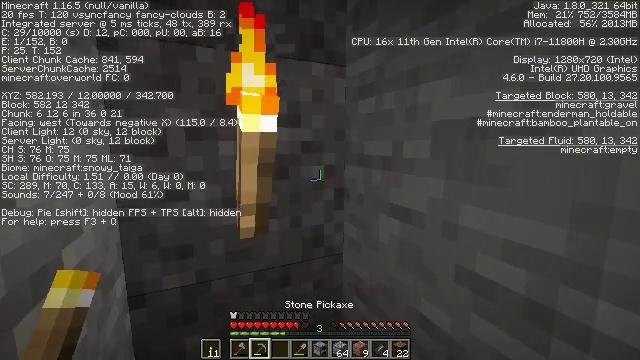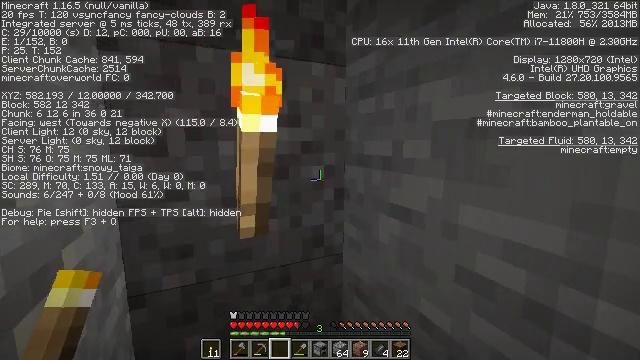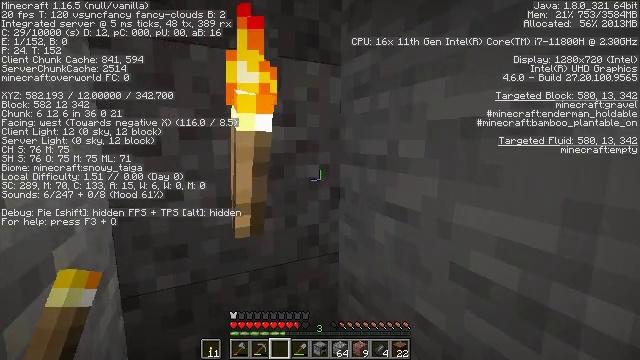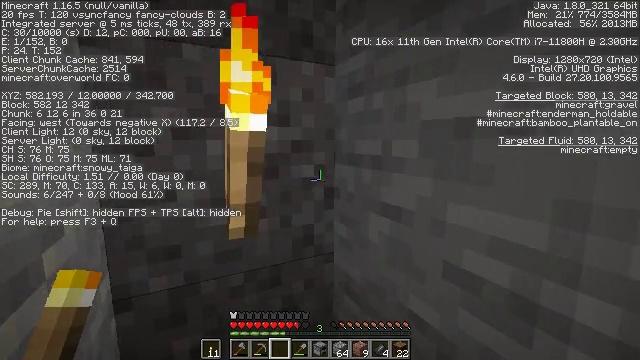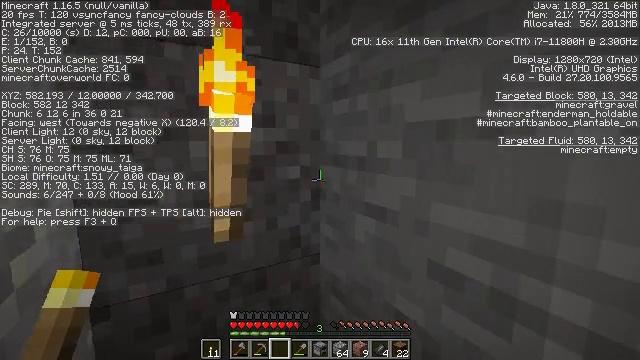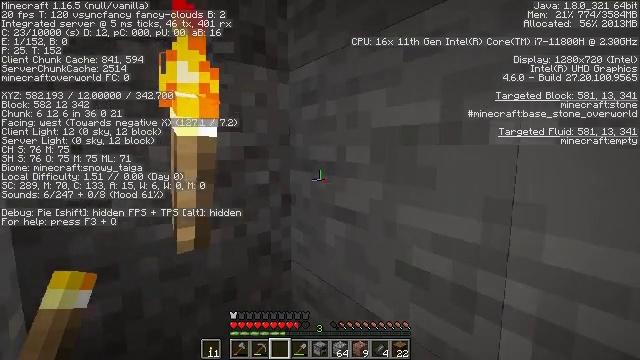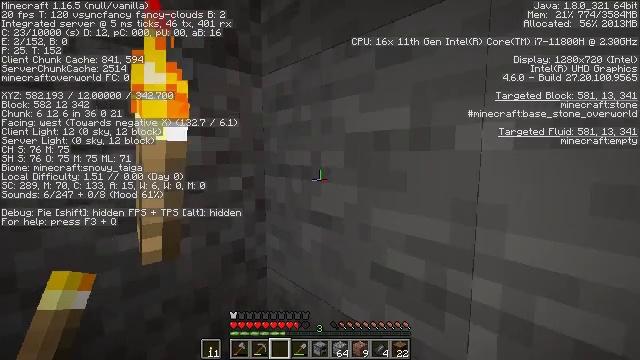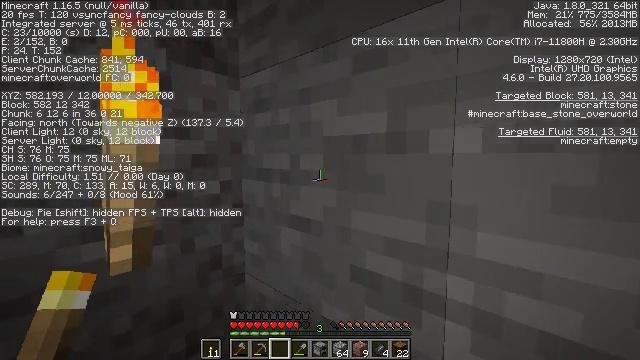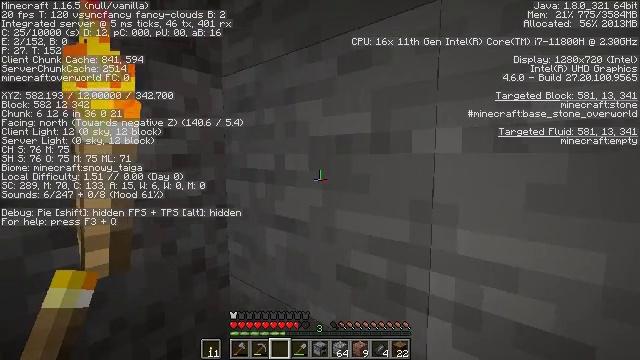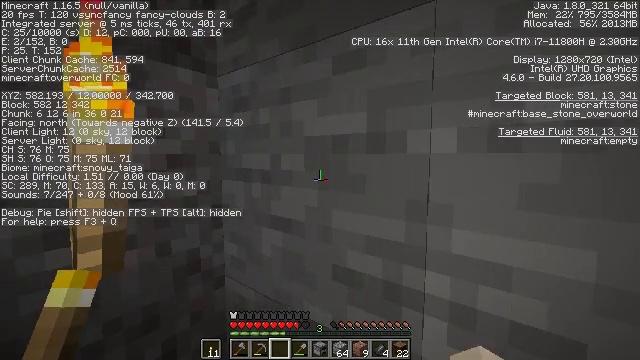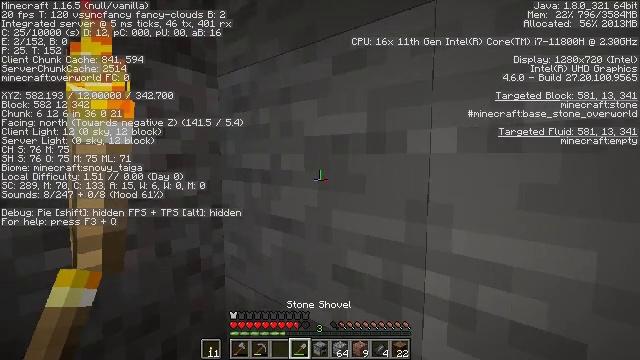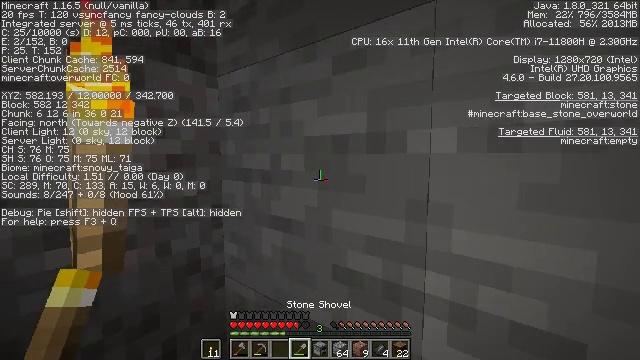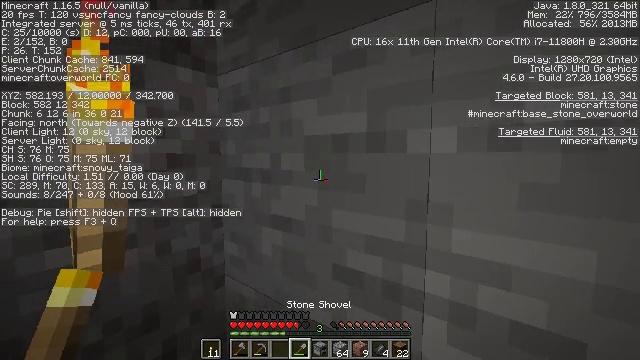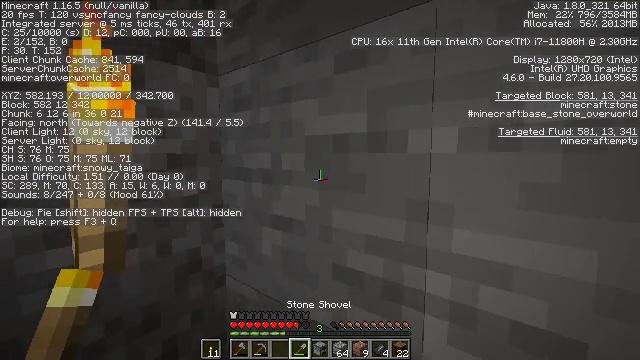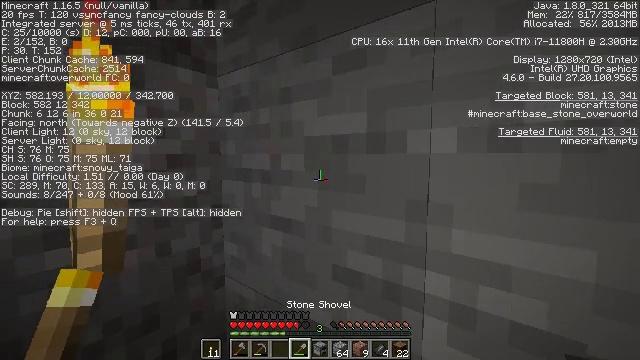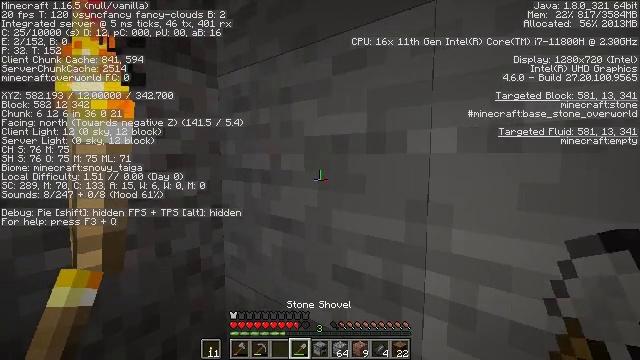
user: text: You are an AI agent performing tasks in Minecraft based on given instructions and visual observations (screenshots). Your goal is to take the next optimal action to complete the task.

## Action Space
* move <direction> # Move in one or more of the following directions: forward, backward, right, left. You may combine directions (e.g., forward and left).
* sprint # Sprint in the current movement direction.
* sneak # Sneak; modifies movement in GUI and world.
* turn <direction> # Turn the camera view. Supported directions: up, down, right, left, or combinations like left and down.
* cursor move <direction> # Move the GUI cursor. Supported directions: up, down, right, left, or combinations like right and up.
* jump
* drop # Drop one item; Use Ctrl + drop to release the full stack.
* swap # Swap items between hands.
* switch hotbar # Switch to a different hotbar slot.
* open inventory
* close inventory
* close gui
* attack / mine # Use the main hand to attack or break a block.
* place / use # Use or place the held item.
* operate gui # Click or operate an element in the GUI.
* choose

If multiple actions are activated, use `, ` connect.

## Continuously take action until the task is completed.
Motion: motion action
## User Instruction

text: Gather the wall torch from the wall.
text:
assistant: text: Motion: no_op
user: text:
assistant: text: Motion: turn right
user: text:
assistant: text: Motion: turn right
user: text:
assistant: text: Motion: turn right
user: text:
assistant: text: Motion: turn right and up
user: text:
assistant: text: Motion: turn right and up
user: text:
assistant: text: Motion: turn right
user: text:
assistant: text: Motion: turn right
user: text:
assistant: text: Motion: no_op
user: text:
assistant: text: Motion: no_op
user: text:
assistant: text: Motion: no_op
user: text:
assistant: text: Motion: no_op
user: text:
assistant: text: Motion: no_op
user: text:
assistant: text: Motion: use / place
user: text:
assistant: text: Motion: use / place
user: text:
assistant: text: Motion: use / place
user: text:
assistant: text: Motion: turn left
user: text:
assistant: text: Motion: turn left
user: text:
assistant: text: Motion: turn left and down
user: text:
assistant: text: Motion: turn left
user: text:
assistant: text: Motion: no_op
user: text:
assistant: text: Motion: turn right and down
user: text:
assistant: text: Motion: turn right and down
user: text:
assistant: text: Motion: turn right and up
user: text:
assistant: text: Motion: turn right and up
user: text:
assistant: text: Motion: use / place
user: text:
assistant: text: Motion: use / place
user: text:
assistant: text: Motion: use / place
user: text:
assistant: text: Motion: no_op
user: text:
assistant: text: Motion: turn left